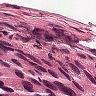
Metastatic tissue present: yes